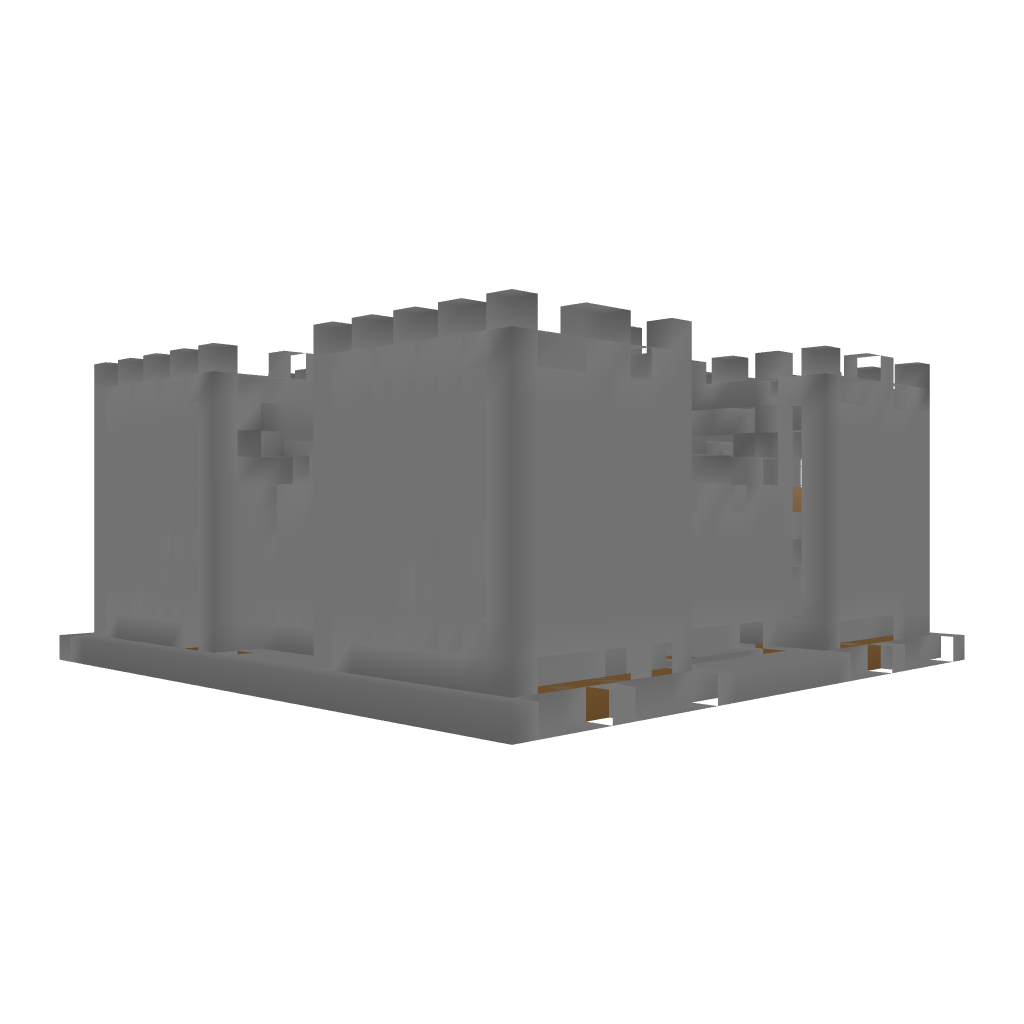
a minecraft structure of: Ultima Online Housing - Stone Keep bad low quality